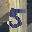
Label: 5